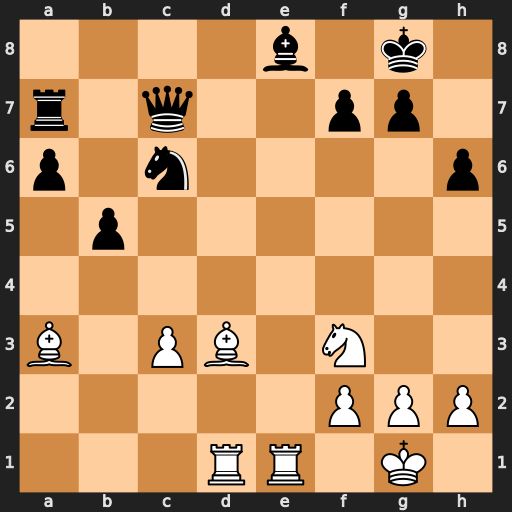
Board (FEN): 4b1k1/r1q2pp1/p1n4p/1p6/8/B1PB1N2/5PPP/3RR1K1
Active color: w
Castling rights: -
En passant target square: -
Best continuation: Rxe8#